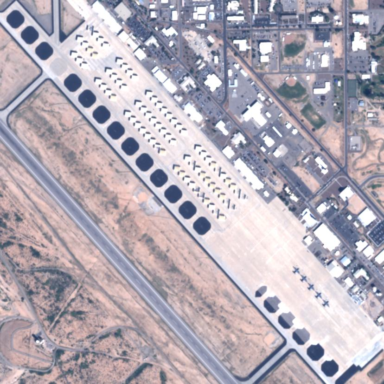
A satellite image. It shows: Apron at the airport.